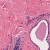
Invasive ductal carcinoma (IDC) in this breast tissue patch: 0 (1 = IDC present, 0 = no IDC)